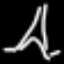
Label: The Eiffel Tower